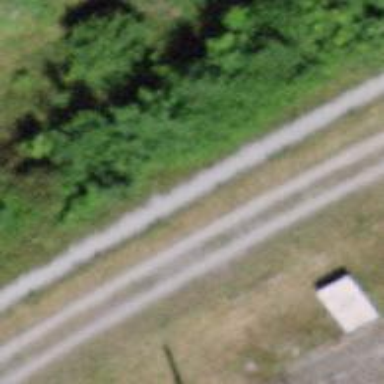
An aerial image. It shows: Covered tunnel.